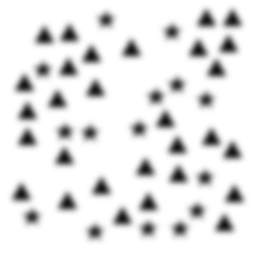
Squares: 0
Triangles: 29
Stars: 15
Total shapes: 44